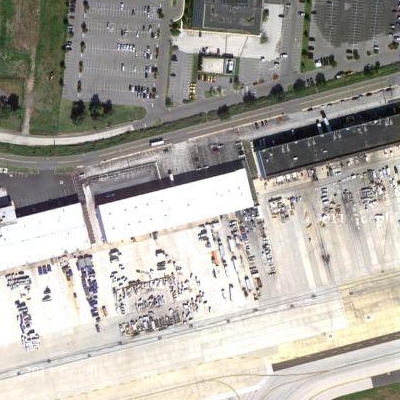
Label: Parking